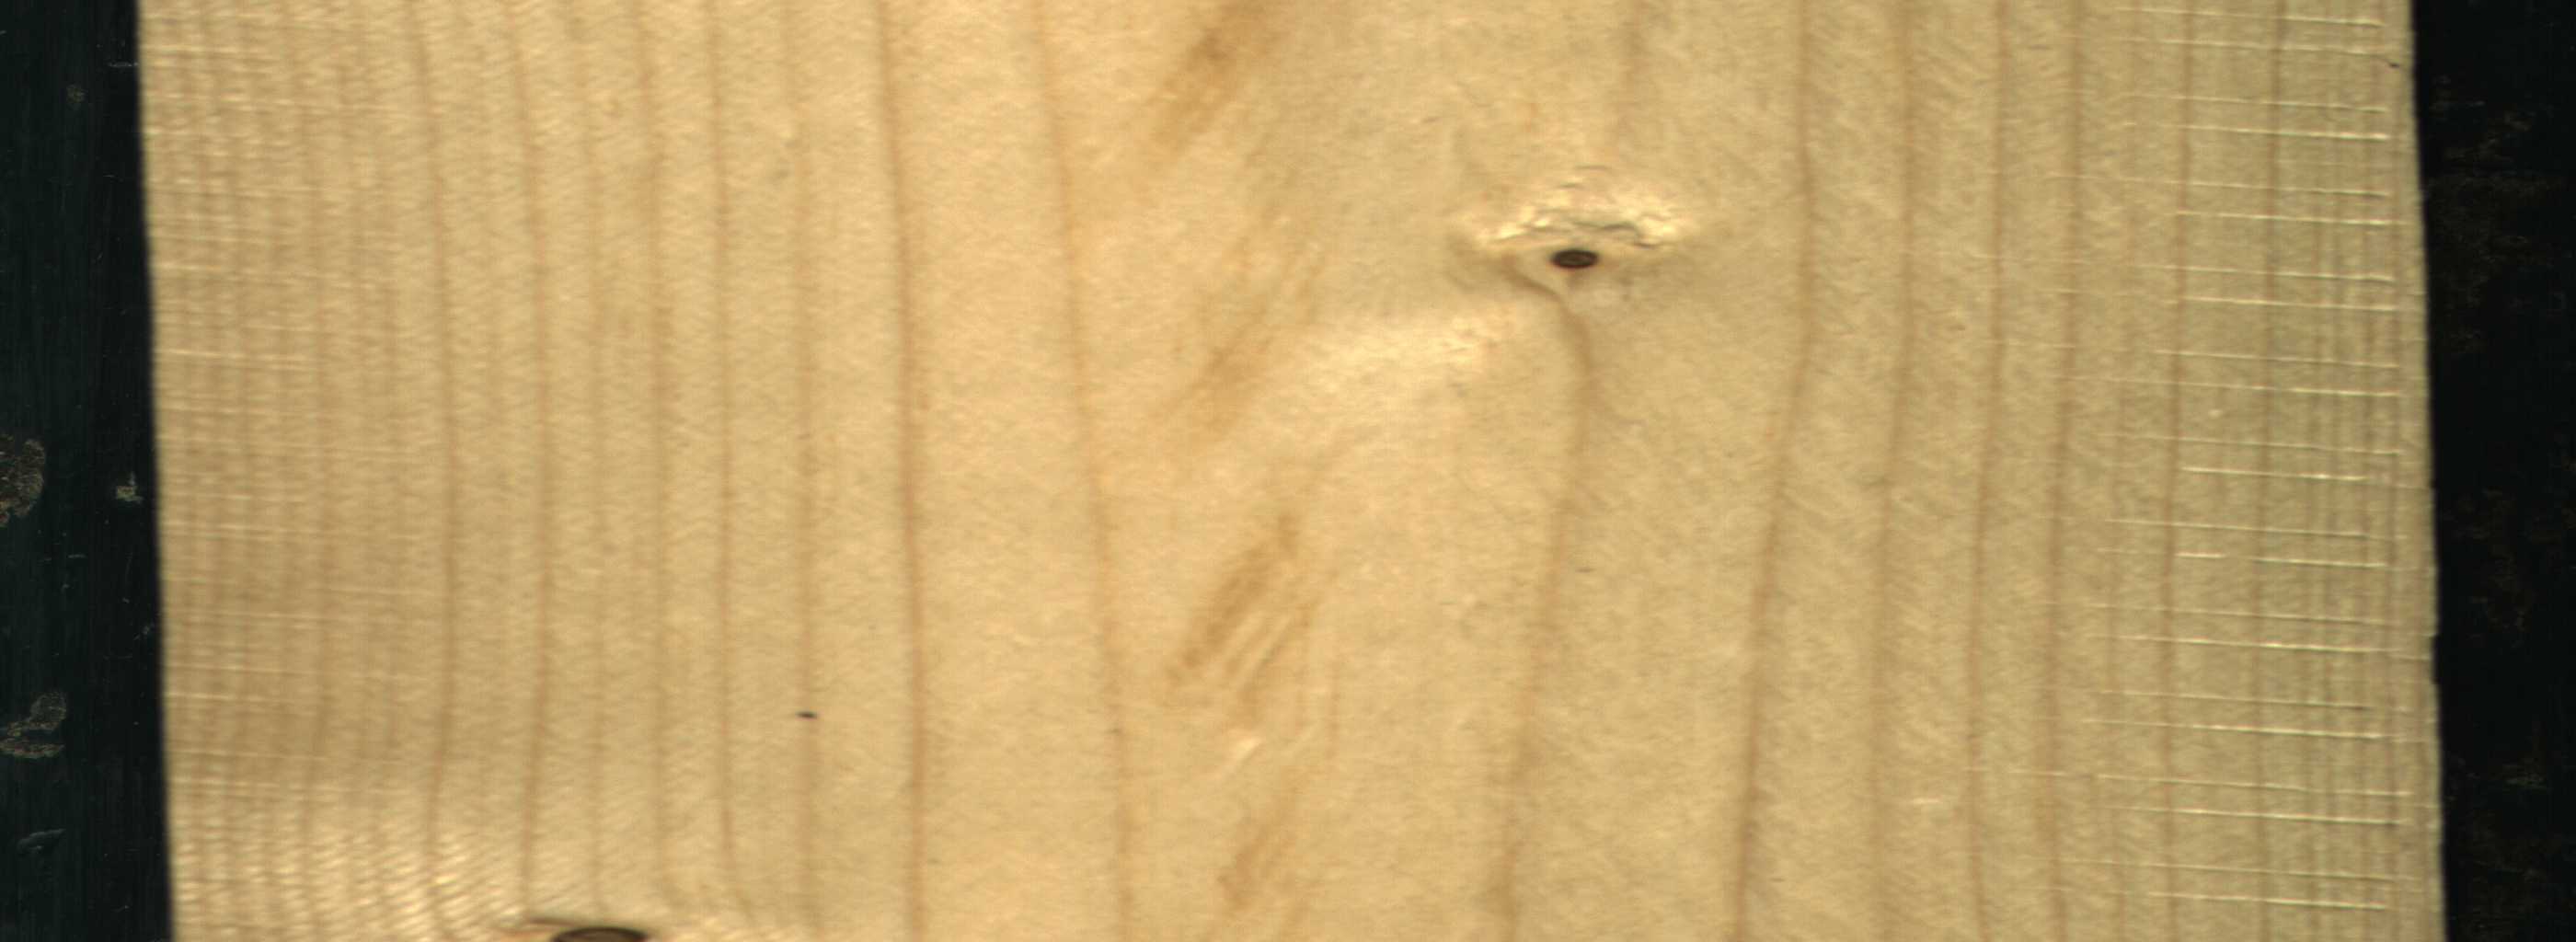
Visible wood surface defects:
Dead_Knot
Dead_Knot